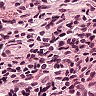
Metastatic tissue present: no